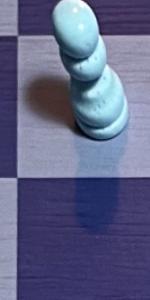
Label: Empty